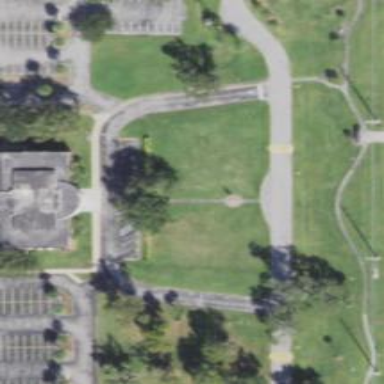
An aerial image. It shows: Park.